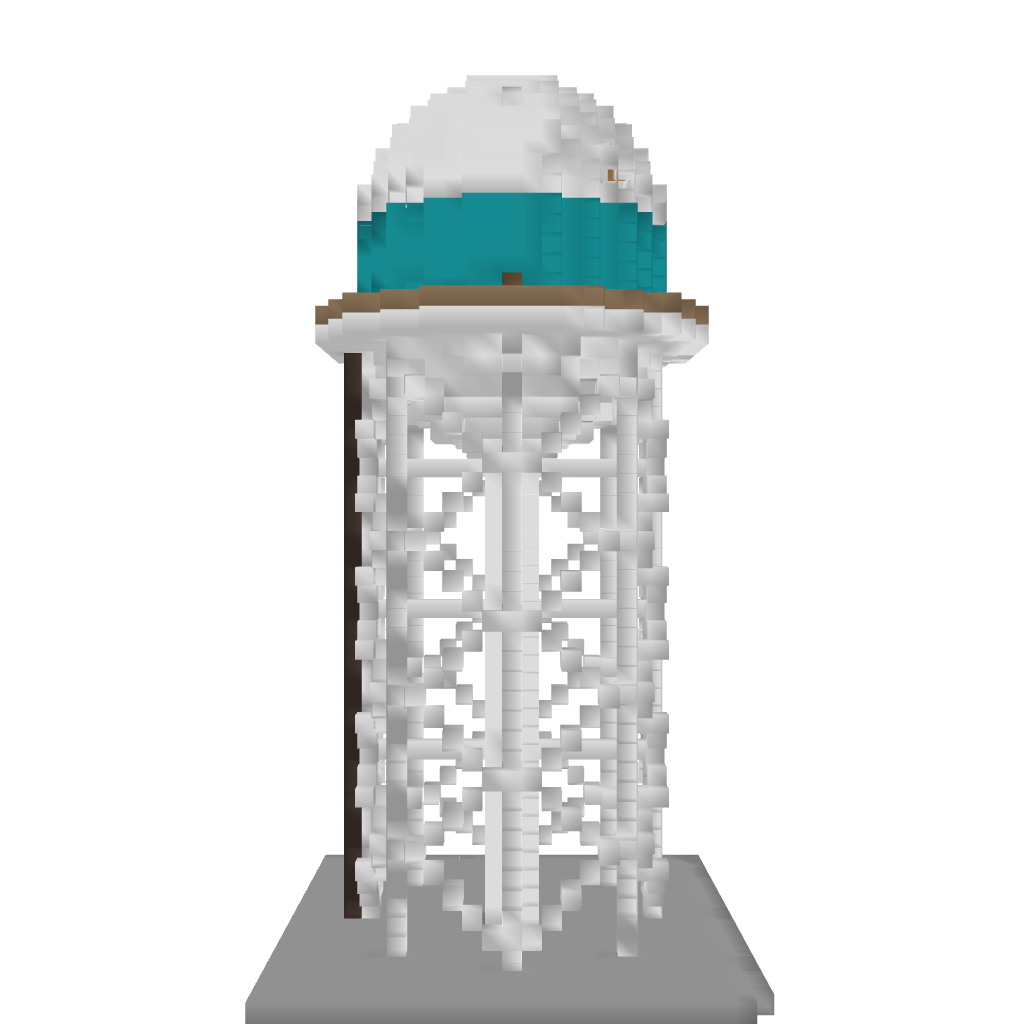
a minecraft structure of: Modern water tower